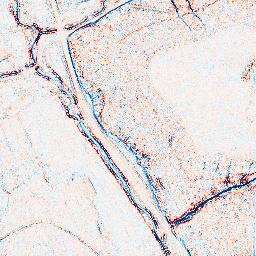
Category: edge_preserving
Decomposition family: bilateral
Decomposition parameters: d: 5
sigma_color: 100
sigma_space: 75
Upsampling method: fft_zeropad
Upsampling parameters: scale: 8
Upsampling scale: 8